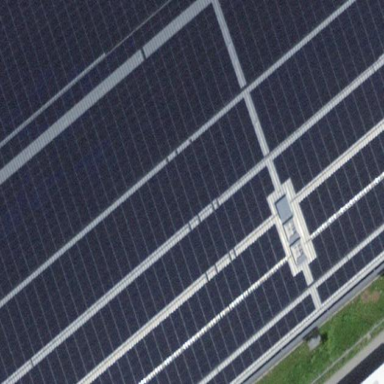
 consisting of solar photovoltaic panels."